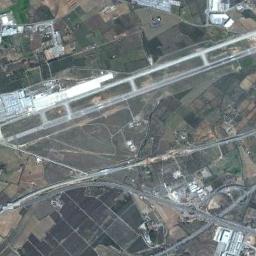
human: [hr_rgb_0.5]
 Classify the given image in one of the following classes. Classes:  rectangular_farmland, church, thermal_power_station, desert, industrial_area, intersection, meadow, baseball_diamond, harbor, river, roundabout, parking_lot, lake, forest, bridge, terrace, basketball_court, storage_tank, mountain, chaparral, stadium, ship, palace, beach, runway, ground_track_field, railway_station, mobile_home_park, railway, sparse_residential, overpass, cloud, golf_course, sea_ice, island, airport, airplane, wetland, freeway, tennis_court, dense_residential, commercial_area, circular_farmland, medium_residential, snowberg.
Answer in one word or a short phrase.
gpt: airport